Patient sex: F
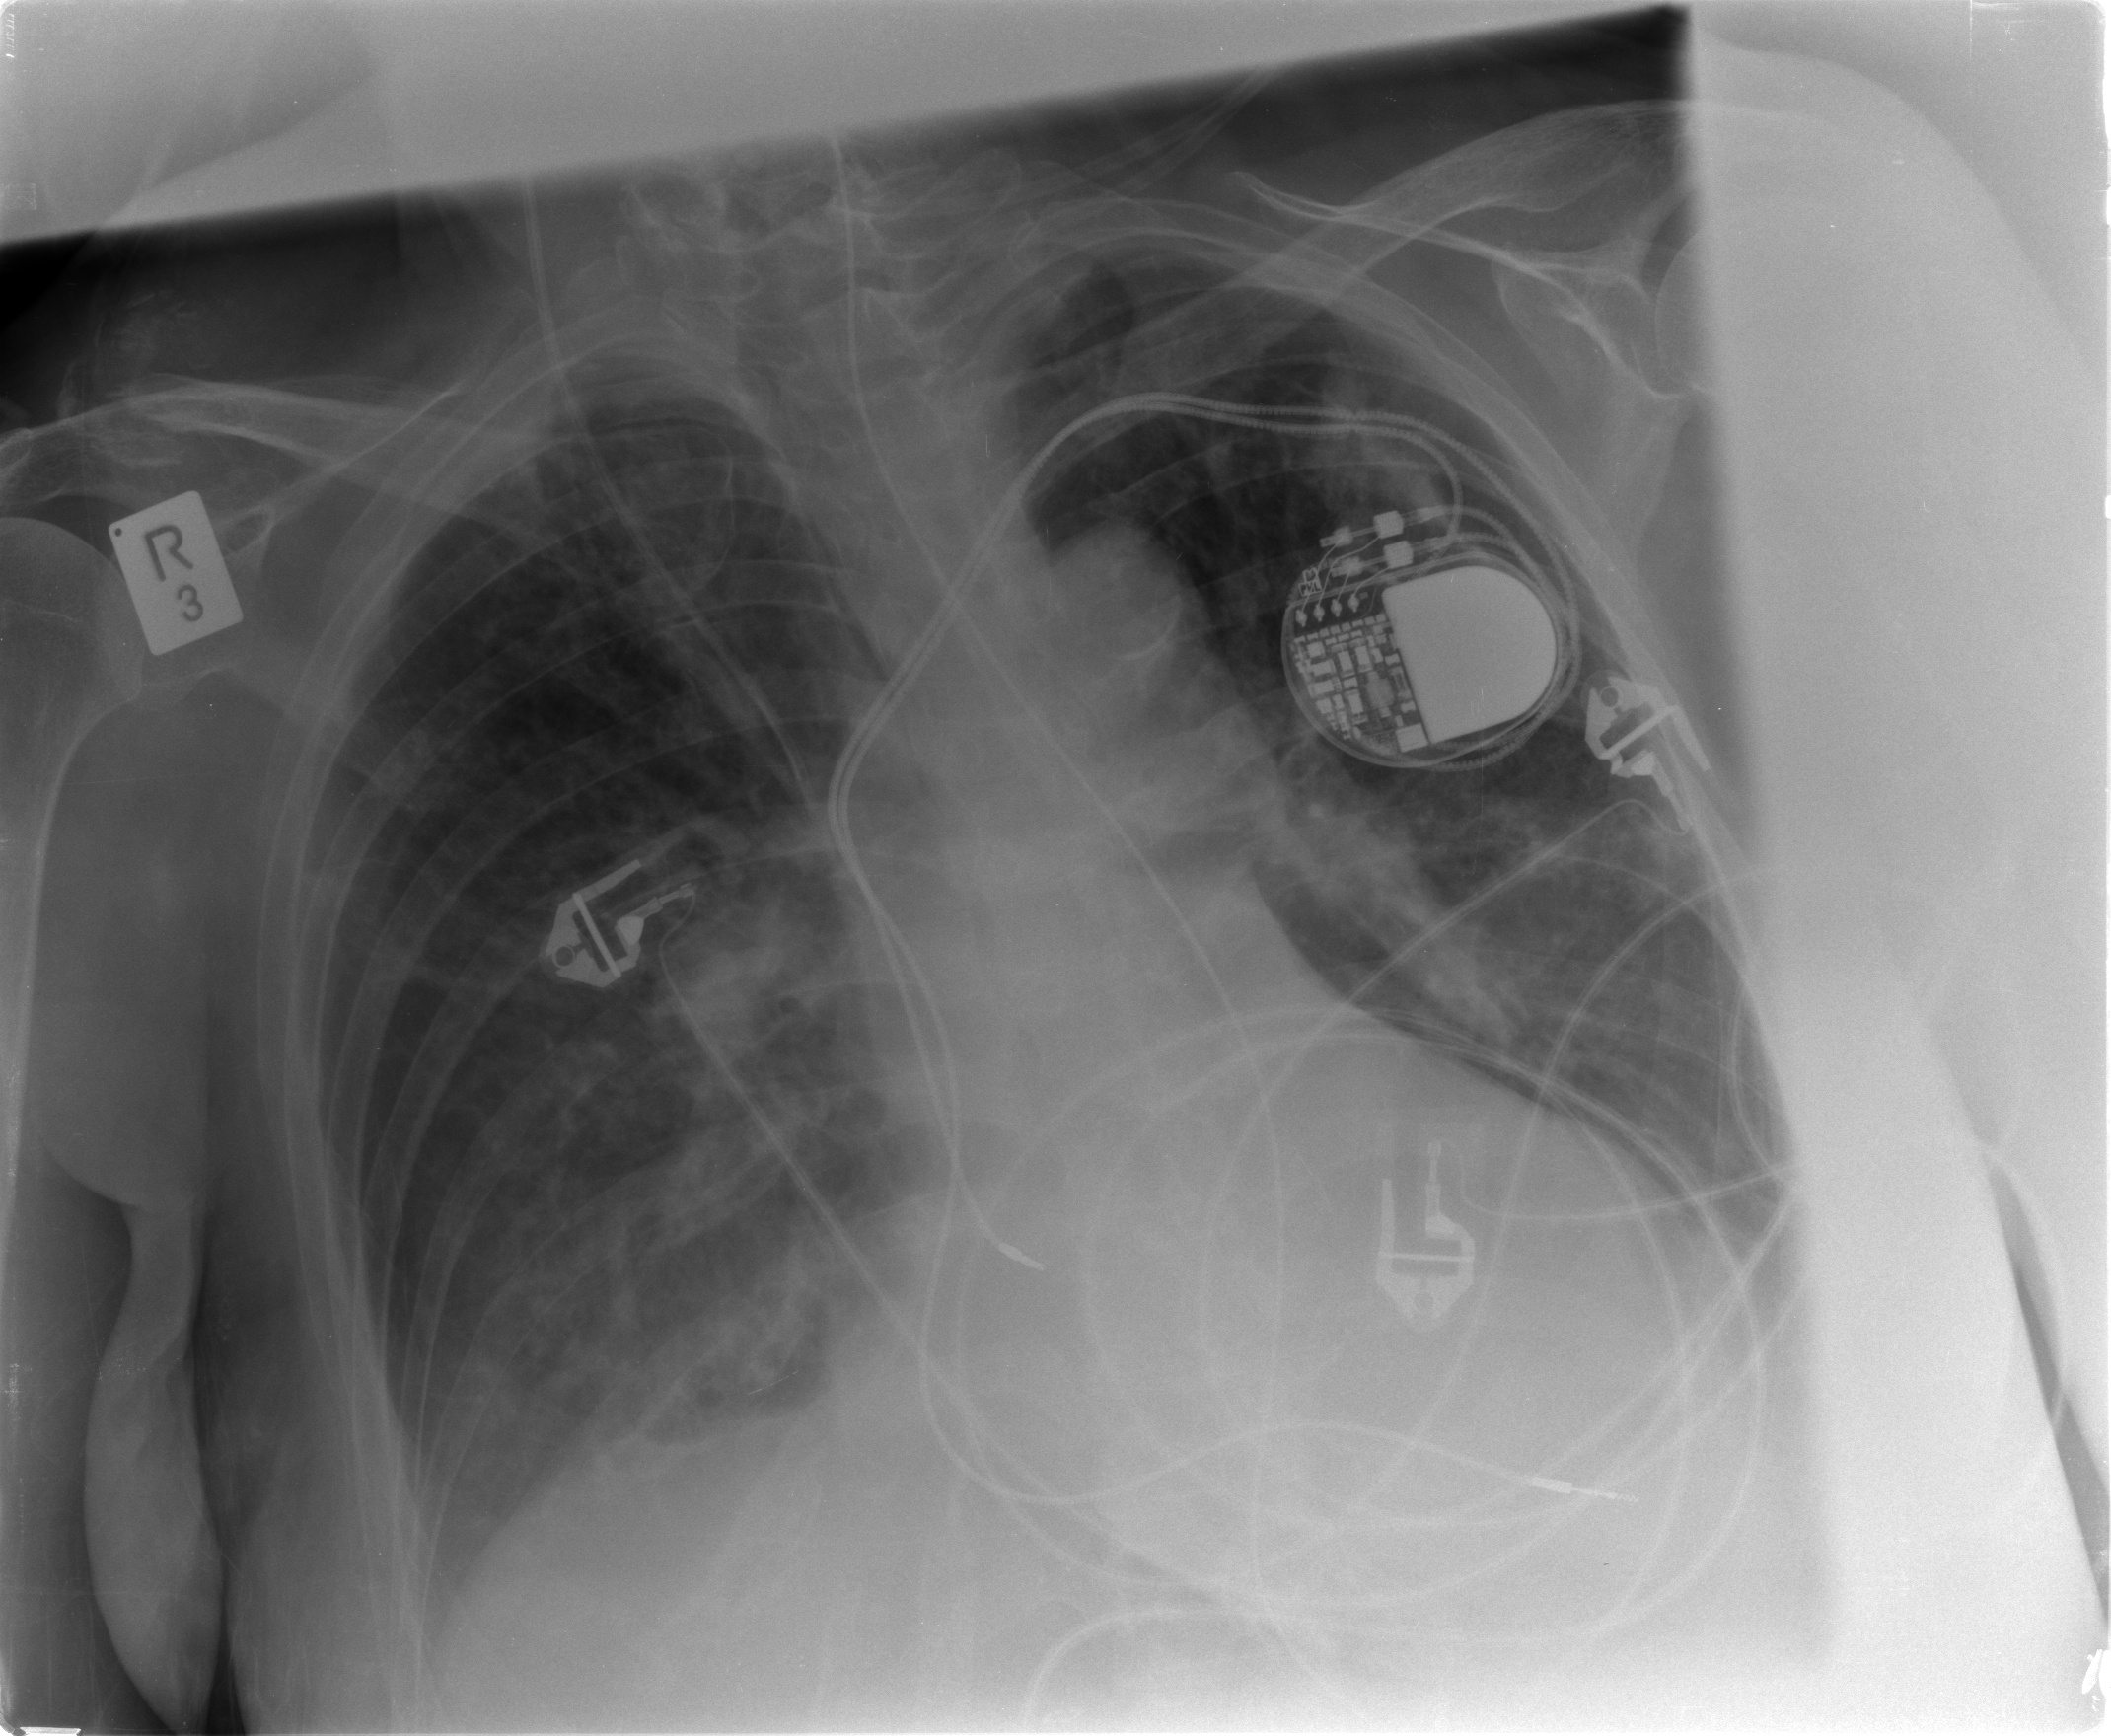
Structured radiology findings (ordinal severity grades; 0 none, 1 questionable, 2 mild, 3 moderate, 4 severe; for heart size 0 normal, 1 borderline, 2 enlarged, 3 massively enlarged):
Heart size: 2
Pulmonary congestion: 2
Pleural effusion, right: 1
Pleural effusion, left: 2
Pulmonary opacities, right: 2
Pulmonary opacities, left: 2
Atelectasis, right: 1
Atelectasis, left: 2